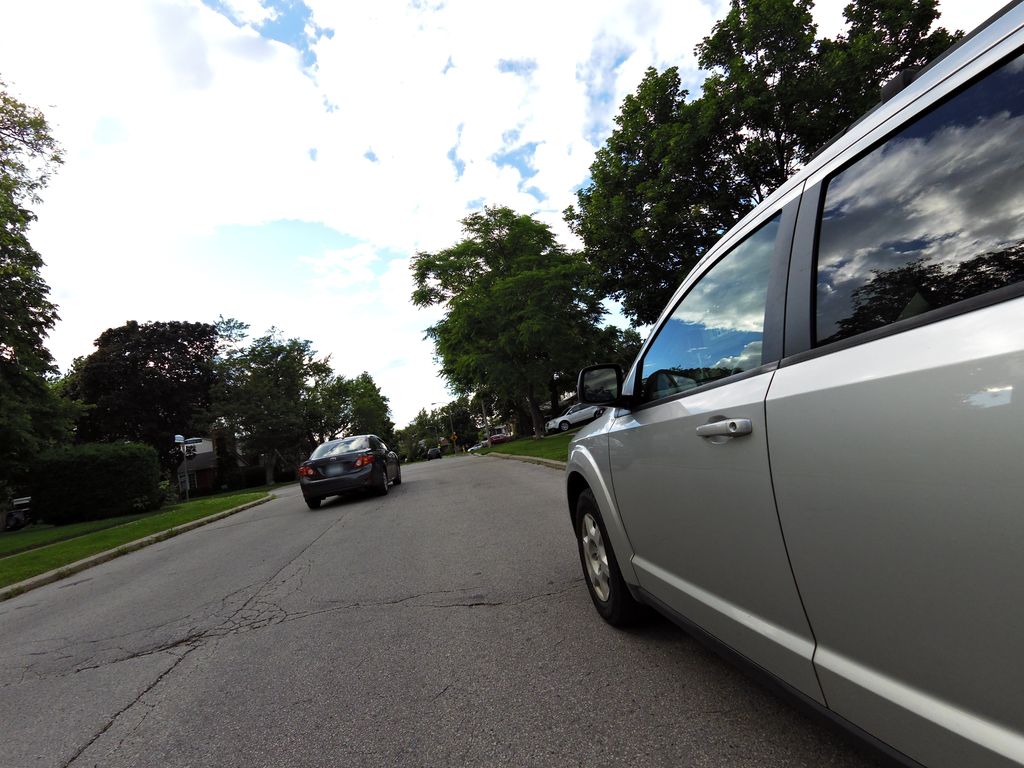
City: toronto